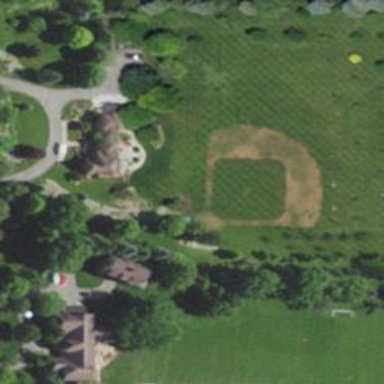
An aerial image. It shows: Baseball pitch for leisure land.